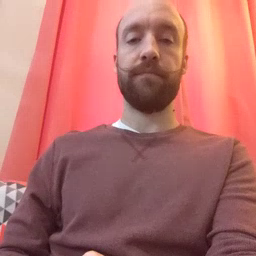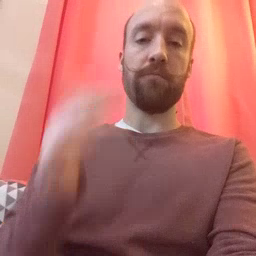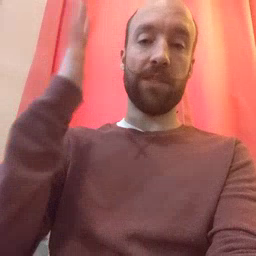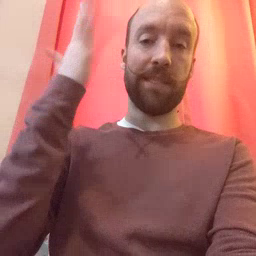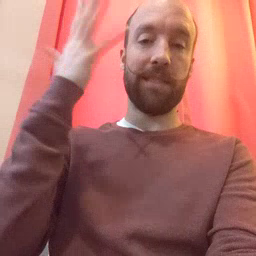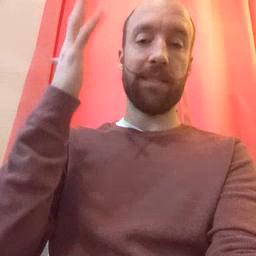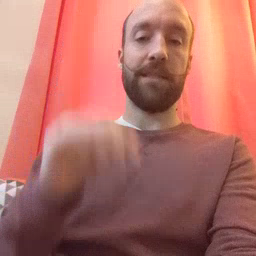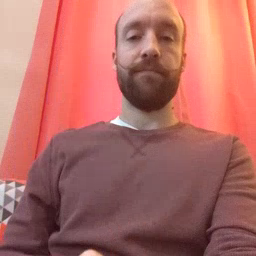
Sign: tree